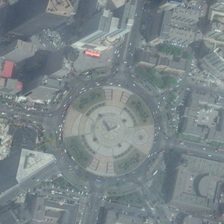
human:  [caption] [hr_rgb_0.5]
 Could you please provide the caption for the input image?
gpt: many buildings are around a circle square surrounded by circle road with cars .

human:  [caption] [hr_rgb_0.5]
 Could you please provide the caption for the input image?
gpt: many buildings are around a circle square surrounded by circle road with cars .

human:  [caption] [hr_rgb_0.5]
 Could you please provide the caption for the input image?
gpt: many buildings are around a circle square surrounded by circle road with cars .

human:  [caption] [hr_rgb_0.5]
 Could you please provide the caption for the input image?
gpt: many buildings are around a circle square surrounded by circle road with cars .

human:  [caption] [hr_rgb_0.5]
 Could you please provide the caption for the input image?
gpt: many buildings are around a circle square surrounded by circle road with cars .